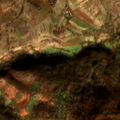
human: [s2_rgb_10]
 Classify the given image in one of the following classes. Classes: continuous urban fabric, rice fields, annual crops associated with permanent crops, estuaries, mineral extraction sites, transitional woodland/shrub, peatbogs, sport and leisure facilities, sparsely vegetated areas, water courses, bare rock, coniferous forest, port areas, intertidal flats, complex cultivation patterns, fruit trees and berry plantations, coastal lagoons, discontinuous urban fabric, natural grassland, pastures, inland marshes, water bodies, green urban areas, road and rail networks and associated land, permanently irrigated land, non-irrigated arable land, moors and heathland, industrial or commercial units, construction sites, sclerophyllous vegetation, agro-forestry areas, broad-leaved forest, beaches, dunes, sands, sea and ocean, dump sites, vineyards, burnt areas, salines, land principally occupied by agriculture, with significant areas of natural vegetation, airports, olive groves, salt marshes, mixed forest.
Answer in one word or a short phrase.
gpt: land principally occupied by agriculture, with significant areas of natural vegetation, broad-leaved forest, transitional woodland/shrub